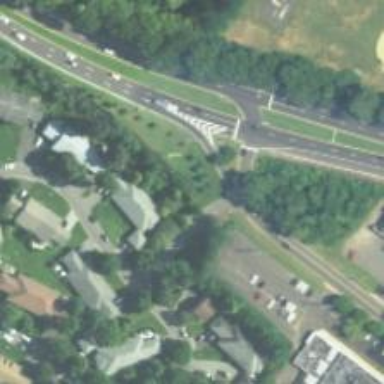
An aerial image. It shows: Trunk link highway.